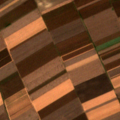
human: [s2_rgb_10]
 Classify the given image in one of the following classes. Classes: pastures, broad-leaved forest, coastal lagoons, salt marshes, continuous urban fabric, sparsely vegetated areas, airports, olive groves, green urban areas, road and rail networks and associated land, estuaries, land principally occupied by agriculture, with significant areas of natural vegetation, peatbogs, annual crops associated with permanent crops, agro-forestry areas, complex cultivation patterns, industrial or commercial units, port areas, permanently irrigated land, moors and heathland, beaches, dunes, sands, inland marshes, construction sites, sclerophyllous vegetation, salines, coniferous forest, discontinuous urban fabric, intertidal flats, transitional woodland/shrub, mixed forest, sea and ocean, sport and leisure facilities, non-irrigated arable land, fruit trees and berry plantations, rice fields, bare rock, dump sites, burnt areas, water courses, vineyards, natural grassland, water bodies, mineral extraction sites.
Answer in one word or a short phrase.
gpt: non-irrigated arable land